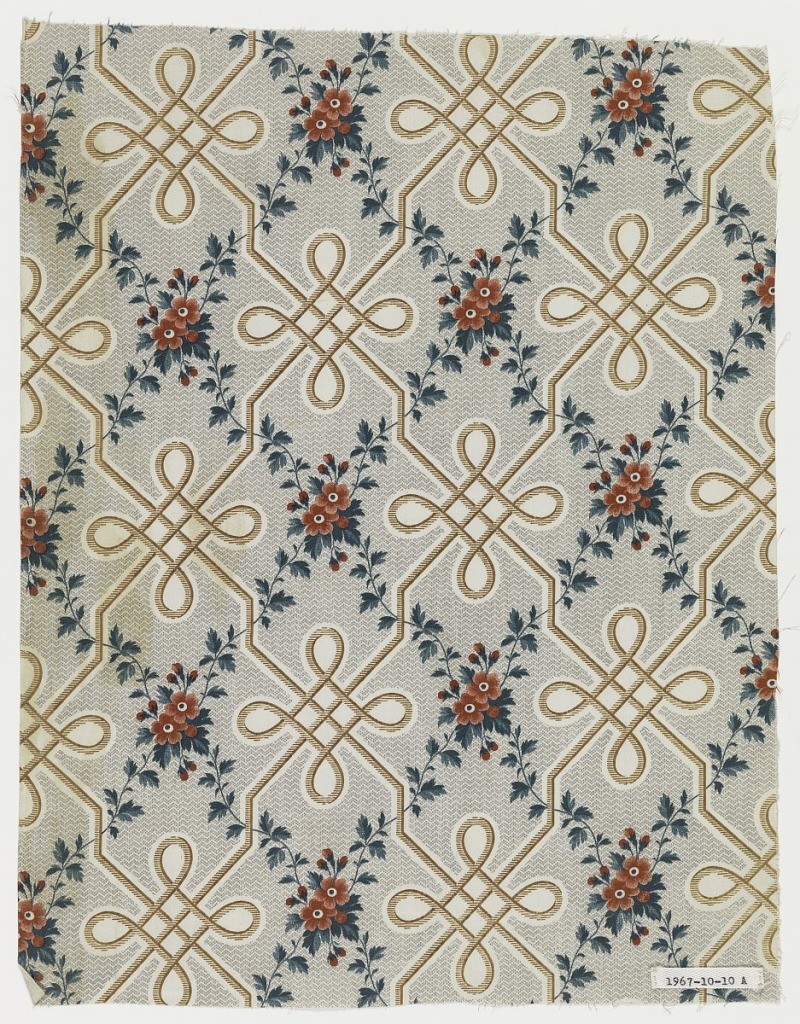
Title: Textile
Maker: Schwartz-Huguenin
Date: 1851–63
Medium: cotton Technique: printed by engraved roller and block printed on plain weave; glazed Label: cotton, printed by engraved roller and blocks, glazed
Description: Fragment of glazed, printed cotton. The ground is printed by "molette" in minute grey zig-zag, leaving white areas, where an interlace design is printed in brown. Strawberry vines with clusters of little red flowers and green foliage form a diamond trellis.